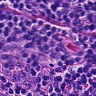
Metastatic tissue present: no